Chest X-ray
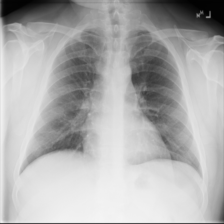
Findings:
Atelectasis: negative
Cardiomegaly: negative
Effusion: negative
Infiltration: negative
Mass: negative
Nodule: negative
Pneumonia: negative
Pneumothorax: negative
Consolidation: negative
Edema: negative
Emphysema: negative
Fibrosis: negative
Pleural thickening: negative
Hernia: negative